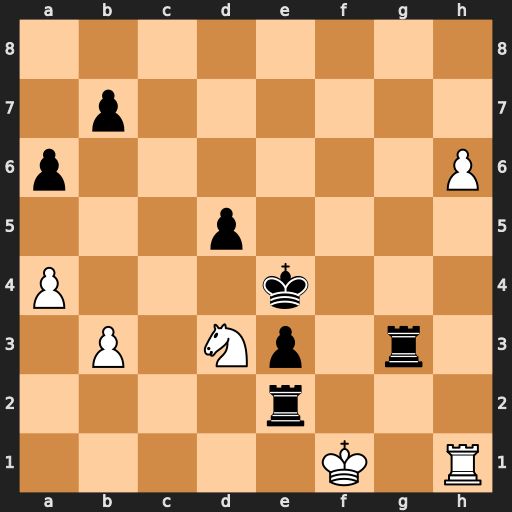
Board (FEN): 8/1p6/p6P/3p4/P3k3/1P1Np1r1/4r3/5K1R
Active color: w
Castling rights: -
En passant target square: -
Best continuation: Kxe2 Rg2+ Kf1